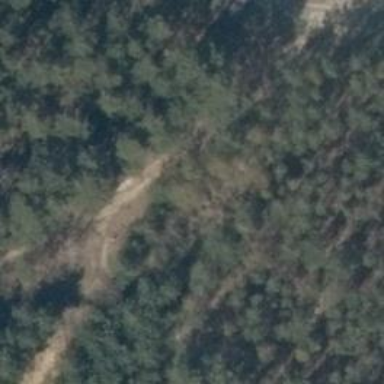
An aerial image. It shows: Track with grade5 tracktype.